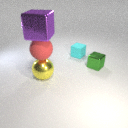
small green metal cube to the right of large yellow metal sphere